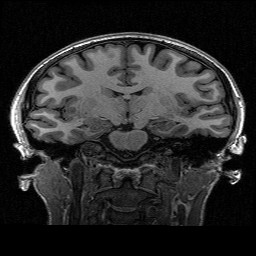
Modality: T1w
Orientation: sagittal